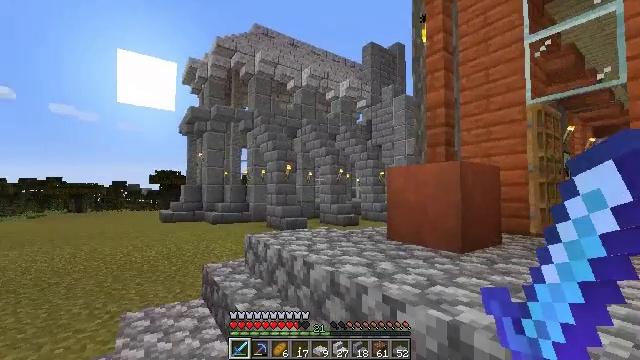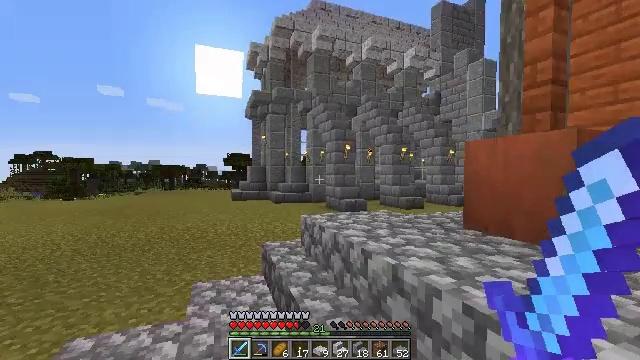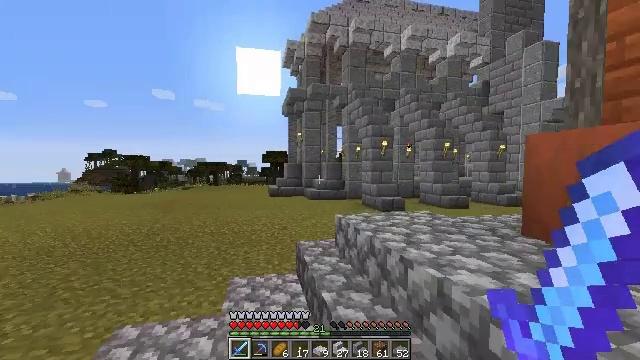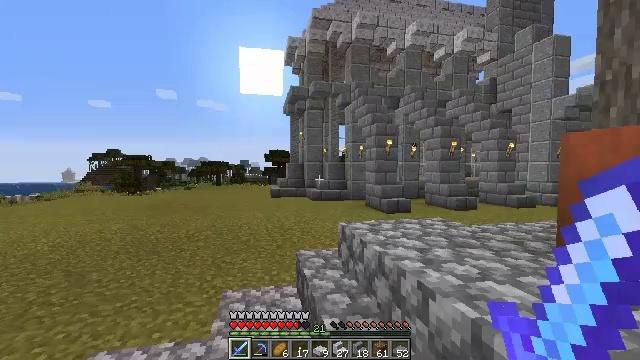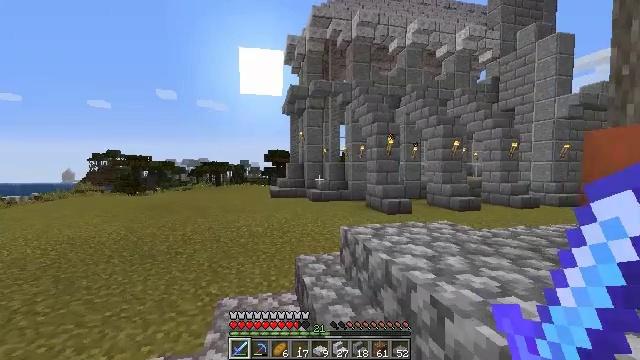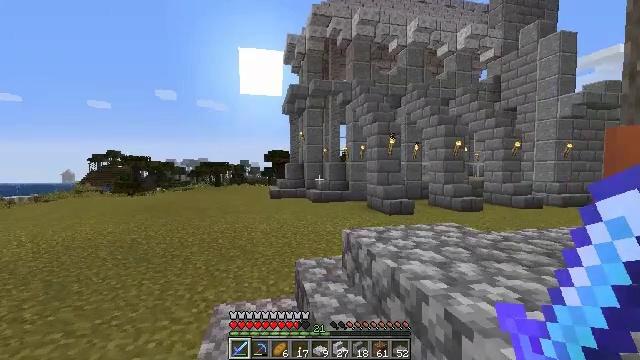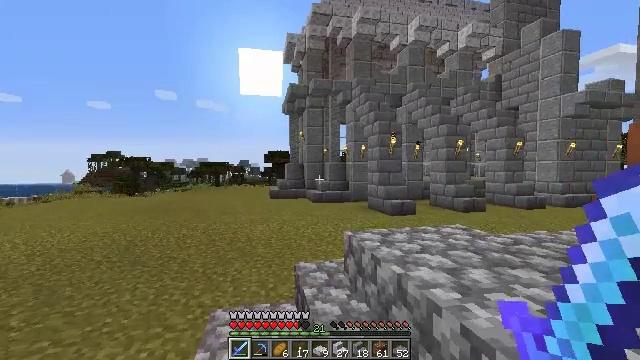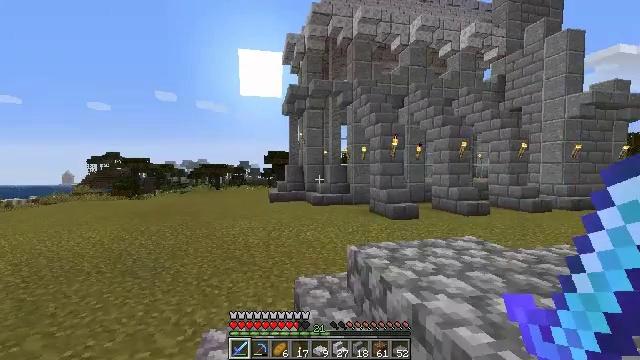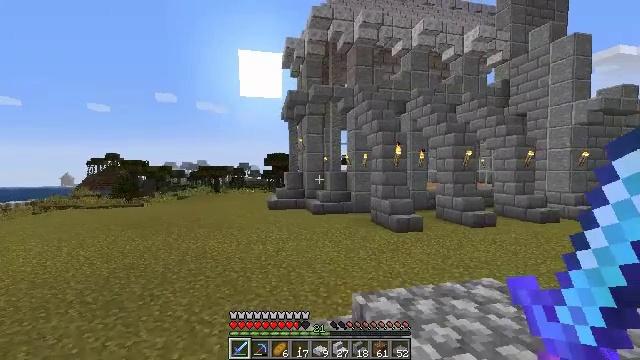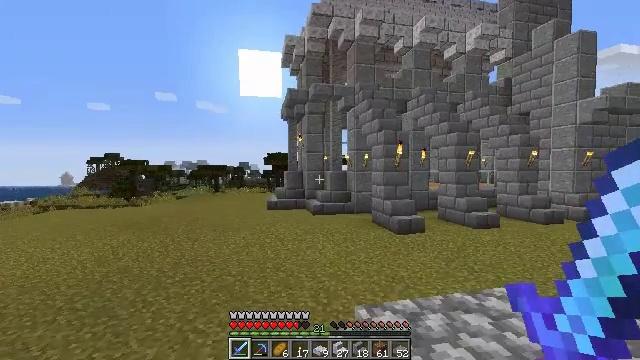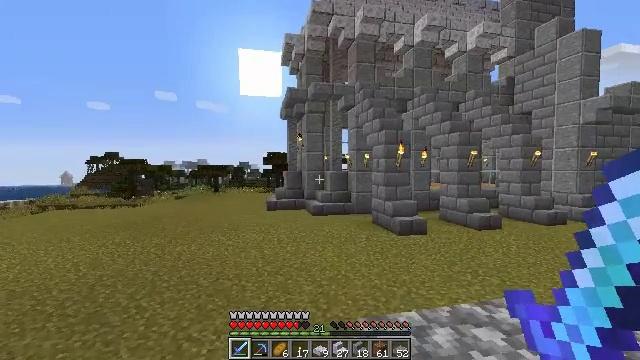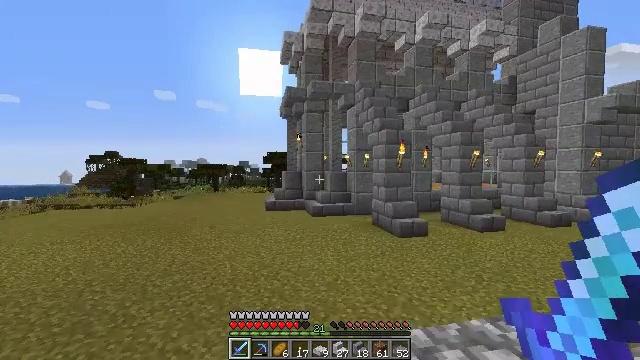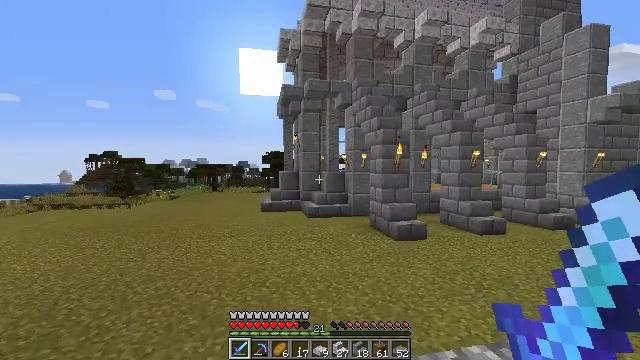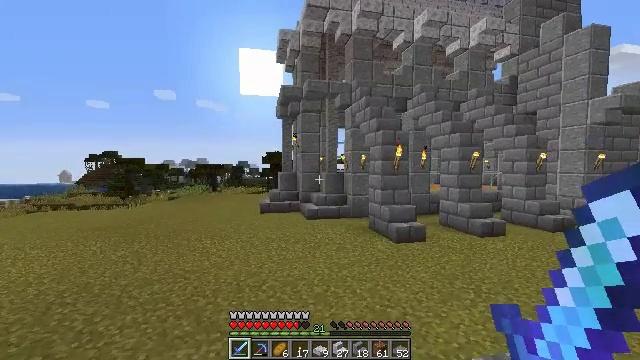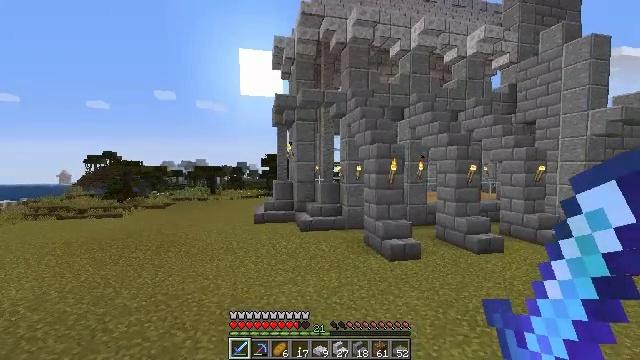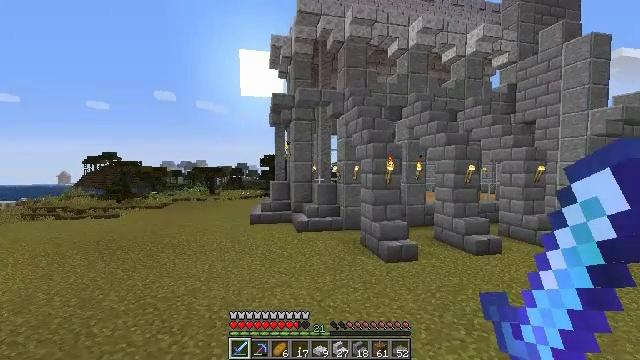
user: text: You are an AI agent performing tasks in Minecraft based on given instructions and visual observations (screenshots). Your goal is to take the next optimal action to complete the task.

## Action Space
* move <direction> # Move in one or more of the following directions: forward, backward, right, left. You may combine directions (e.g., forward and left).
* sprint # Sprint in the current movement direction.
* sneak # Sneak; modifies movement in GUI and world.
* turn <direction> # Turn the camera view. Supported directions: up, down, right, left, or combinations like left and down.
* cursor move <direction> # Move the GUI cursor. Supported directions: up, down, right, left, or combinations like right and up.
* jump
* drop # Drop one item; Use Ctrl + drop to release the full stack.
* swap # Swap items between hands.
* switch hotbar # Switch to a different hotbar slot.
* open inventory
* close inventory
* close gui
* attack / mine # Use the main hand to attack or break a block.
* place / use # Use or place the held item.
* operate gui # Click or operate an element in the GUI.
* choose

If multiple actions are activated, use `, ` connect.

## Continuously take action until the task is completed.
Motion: motion action
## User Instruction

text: Mine the glass pane carefully.
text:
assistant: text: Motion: move forward, turn left and down
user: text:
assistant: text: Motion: move forward, turn left
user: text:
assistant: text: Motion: move forward
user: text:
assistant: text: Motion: move forward
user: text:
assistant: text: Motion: move forward
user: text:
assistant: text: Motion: move forward
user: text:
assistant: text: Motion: move forward
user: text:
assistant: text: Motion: move forward
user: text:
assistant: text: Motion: move forward
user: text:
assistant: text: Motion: move forward
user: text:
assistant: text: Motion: move forward and move right
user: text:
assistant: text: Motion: move forward and move right
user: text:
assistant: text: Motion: move forward and move right
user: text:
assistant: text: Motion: move forward and move right
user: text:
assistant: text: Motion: move forward and move right
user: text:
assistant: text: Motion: move forward and move right
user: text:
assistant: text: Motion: move forward and move right
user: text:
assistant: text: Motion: move forward and move right
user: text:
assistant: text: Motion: move forward and move right
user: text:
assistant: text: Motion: move forward and move right
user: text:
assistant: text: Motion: move forward and move right, turn left
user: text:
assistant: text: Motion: move forward and move right, turn left
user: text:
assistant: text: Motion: move forward and move right
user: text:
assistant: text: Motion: move forward and move right
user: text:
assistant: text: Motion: move forward and move right
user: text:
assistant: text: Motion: move forward and move right
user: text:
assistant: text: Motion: move forward and move right
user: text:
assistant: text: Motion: move forward and move right
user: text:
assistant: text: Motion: move forward and move right
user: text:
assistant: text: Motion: move forward and move right